Question: What is the meaning of the "INS" and "OVR" messages at the right bottom of the vs 2010 screen?

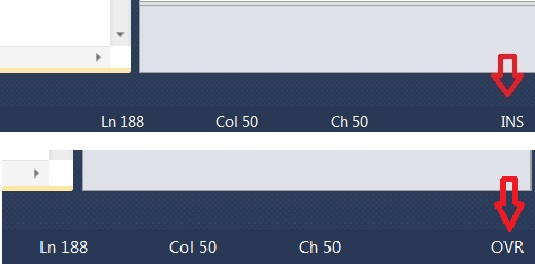
Answer: INSERT or OVERTYPE or something like that.
It does the same as if you press the INSERT touch on your keyboard.